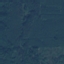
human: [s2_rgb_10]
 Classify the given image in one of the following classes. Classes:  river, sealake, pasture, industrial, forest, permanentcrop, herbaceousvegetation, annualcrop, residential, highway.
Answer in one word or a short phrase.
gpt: Forest